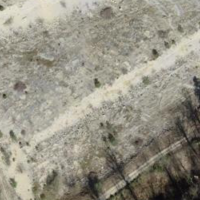
EUNIS habitat code: 56
Species observed at this site:
Ruspolia nitidula
Calliptamus italicus
Chorthippus brunneus
Chorthippus biguttulus